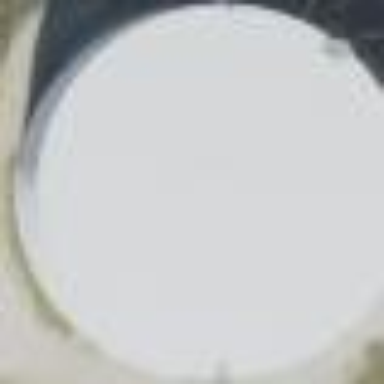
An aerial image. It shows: Storage tank which is man-made.